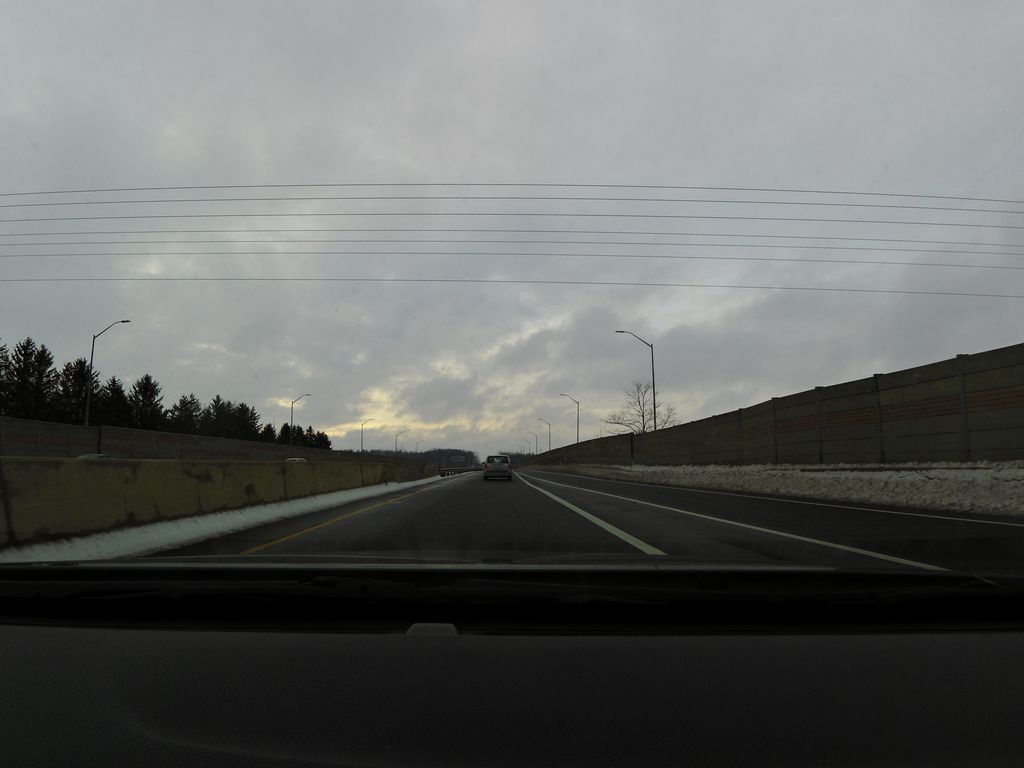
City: hamilton